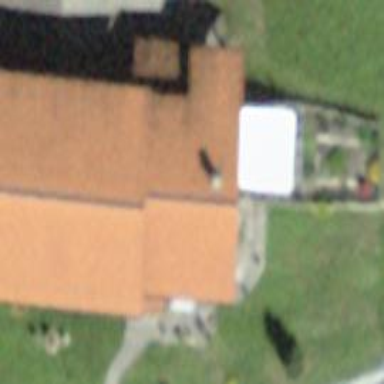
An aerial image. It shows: Farm building with gabled roof.